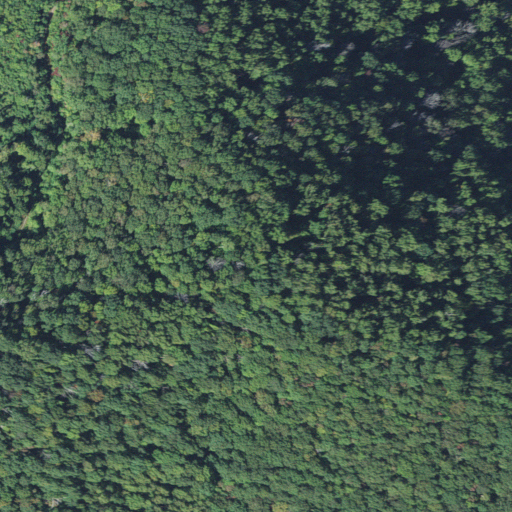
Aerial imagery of mountain in North Carolina named Wolf Knob containing deciduous forest and open development